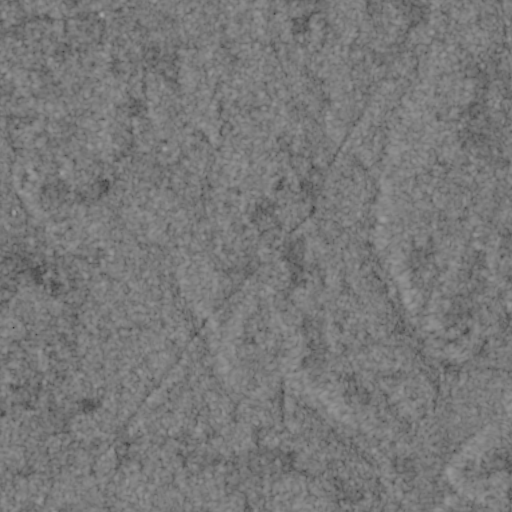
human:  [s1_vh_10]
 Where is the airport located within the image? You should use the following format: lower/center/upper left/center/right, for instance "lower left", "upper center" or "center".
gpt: The airport is located in the upper left of the image.
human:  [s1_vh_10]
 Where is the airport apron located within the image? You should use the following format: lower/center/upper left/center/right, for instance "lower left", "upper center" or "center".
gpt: The airport apron is located in the center left of the image.
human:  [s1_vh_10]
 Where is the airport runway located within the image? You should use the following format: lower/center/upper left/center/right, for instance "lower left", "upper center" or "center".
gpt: The airport runway is located in the center left of the image.
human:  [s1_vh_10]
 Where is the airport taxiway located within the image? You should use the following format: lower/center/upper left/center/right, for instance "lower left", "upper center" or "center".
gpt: The airport taxiway is located in the center left of the image.
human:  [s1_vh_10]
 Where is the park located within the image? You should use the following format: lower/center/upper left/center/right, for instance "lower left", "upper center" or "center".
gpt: The park is located in the upper right of the image.
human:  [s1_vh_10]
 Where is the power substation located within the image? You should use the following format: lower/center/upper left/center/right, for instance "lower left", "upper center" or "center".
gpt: The power substation is located in the lower center of the image.
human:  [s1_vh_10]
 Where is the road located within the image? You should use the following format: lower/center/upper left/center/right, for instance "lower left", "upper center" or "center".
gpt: There is no road in the image.

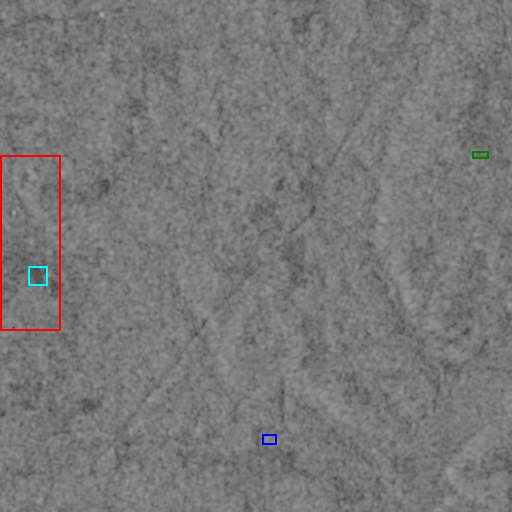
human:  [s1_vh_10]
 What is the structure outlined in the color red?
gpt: The structure outlined in red is an airport.
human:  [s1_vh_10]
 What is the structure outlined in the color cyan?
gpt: The structure outlined in cyan is an airport apron.
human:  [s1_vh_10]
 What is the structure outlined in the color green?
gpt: The structure outlined in green is a park.
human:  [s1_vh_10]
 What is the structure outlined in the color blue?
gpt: The structure outlined in blue is a power substation.
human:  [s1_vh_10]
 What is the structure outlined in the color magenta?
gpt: There is no magenta outline.